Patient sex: M
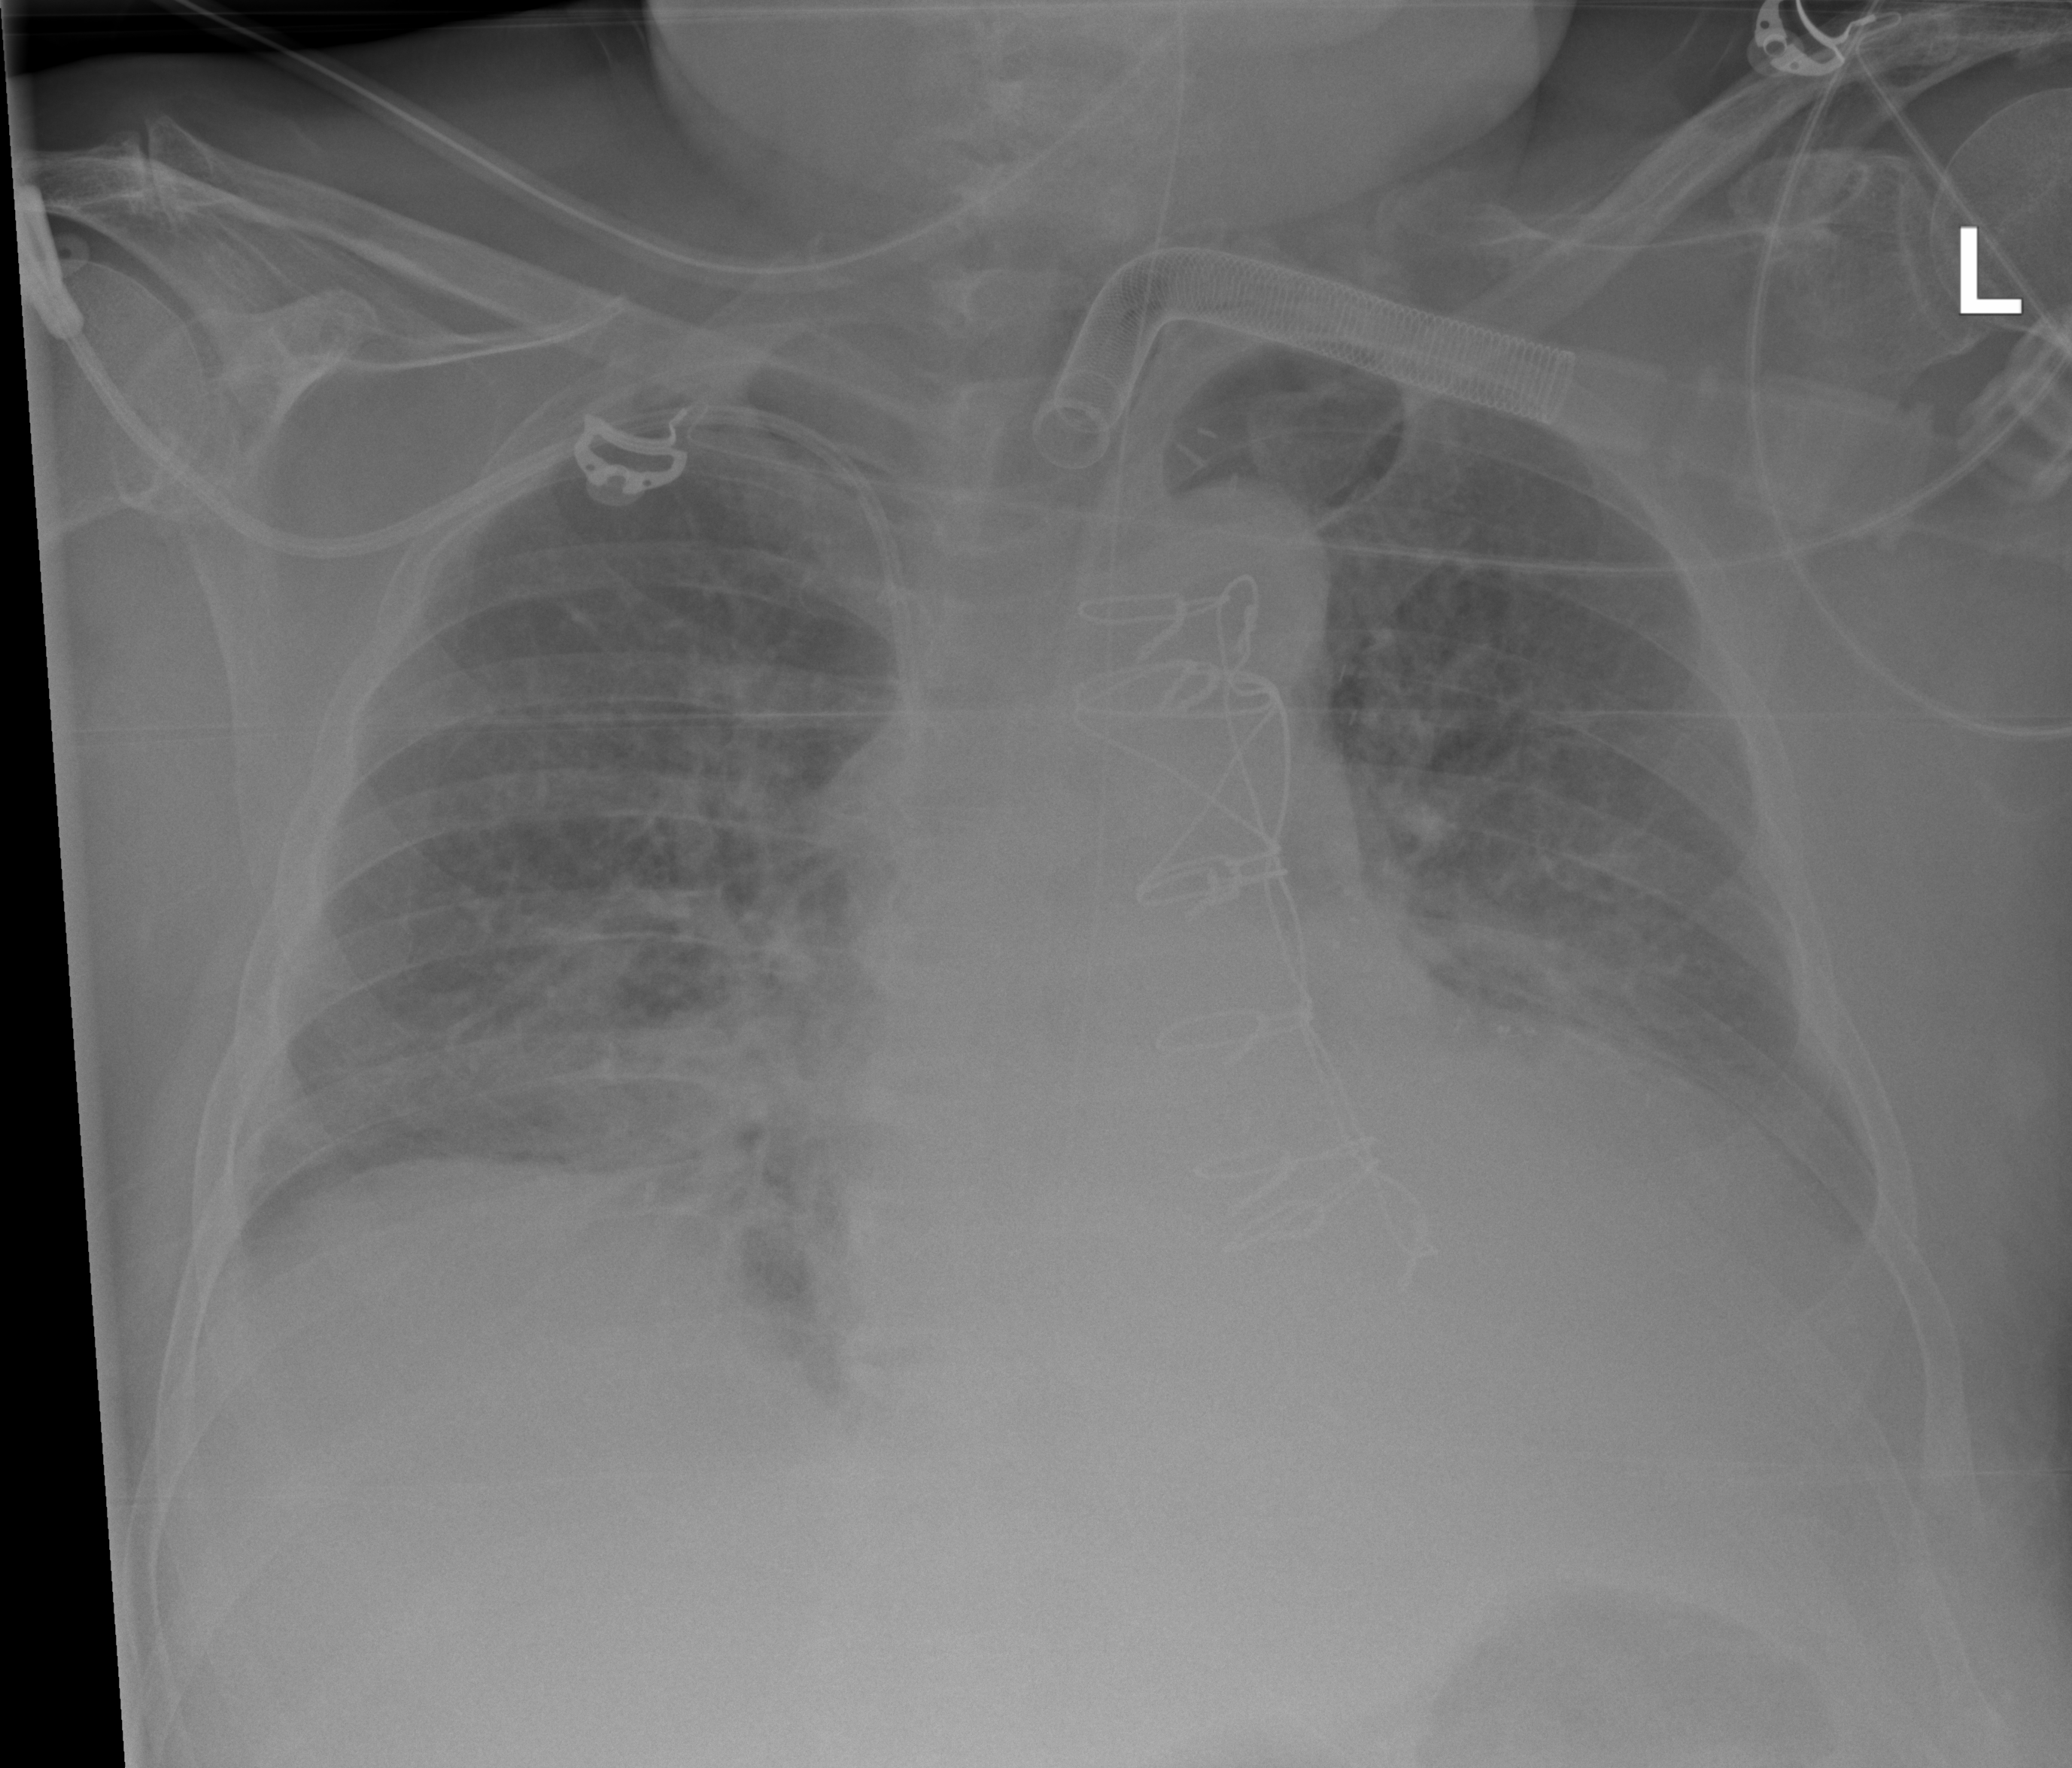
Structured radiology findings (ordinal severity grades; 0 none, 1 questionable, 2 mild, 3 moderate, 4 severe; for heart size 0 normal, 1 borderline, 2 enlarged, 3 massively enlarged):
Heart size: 2
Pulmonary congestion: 2
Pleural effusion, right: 1
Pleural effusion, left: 2
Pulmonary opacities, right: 2
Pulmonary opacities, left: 2
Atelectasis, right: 3
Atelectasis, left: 2